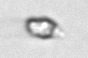
Label: detritus_transparent